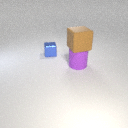
large purple rubber cylinder below large brown rubber cube